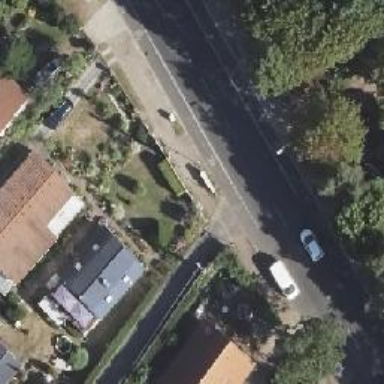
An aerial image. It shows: Smooth asphalt road in residential area.